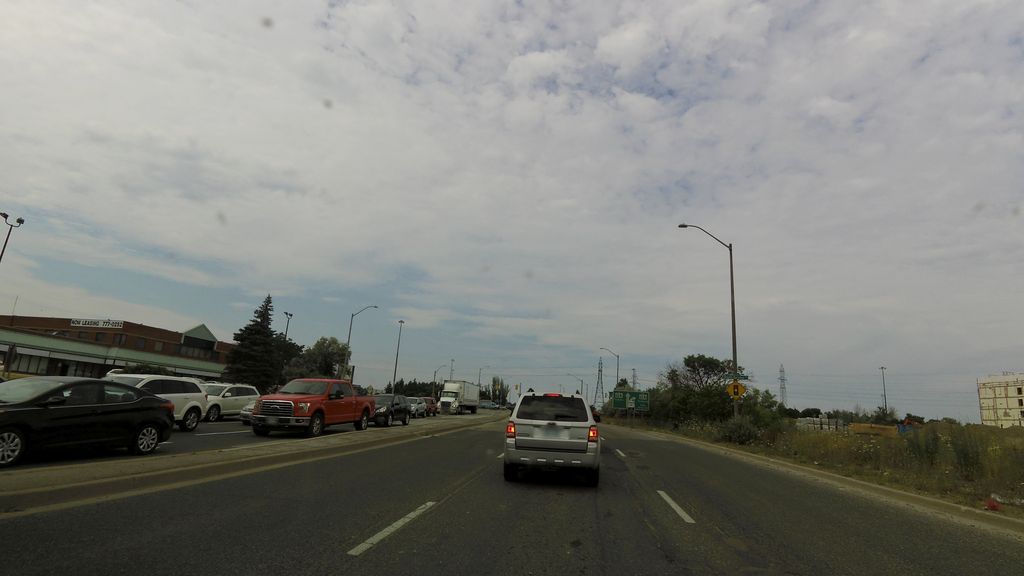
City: hamilton